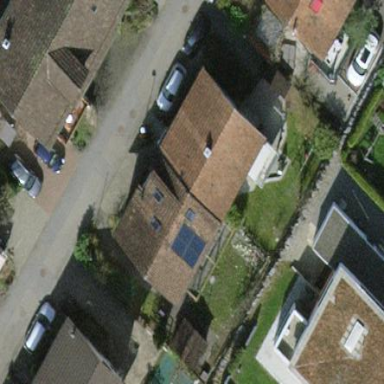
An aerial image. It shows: Semidetached house.